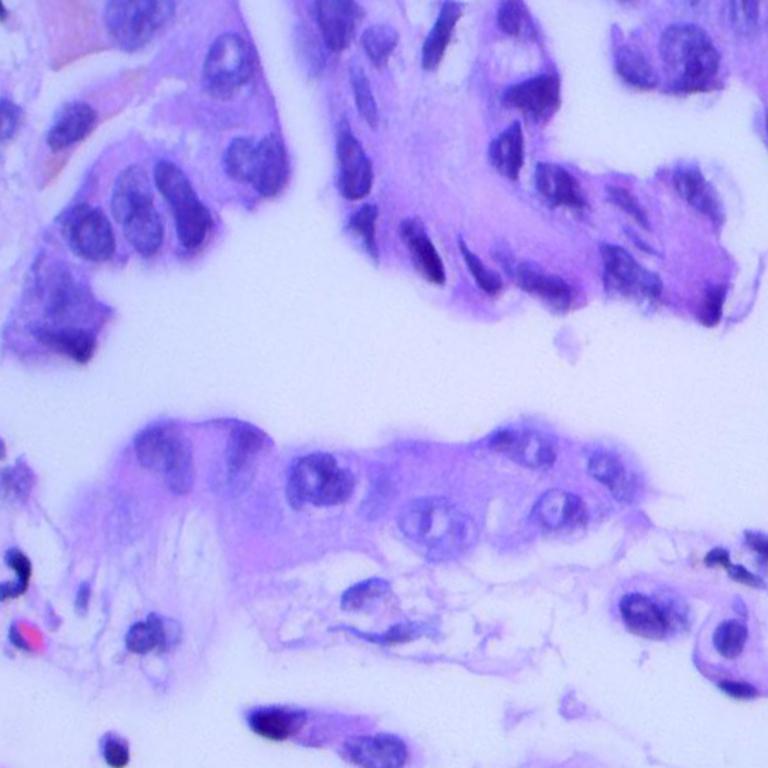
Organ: lung
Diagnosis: adenocarcinomas